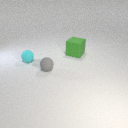
small cyan rubber sphere to the left of large green rubber cube